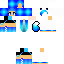
A female human skin with pale skin, wearing blonde bald dressed in a blue tshirt and blue pants, featuring a closed mouth.